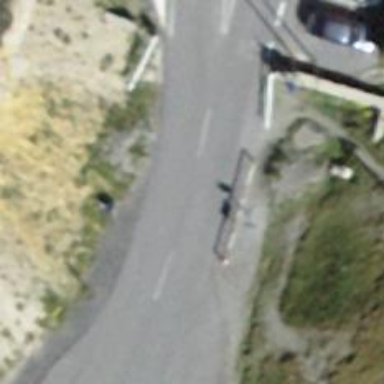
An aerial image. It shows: Swing gate barrier.